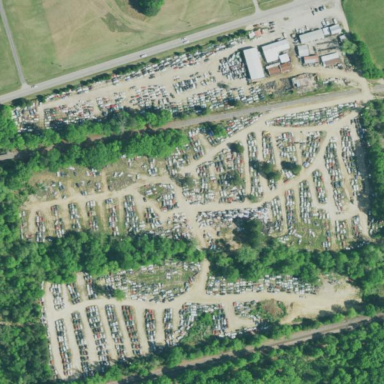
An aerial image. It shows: Scrap yard situated in industrial area.